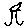
Label: tree